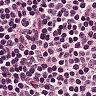
Metastatic tissue present: no